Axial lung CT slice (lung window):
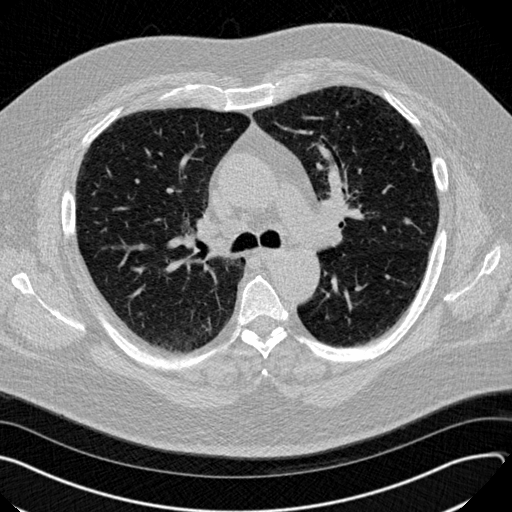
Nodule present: no